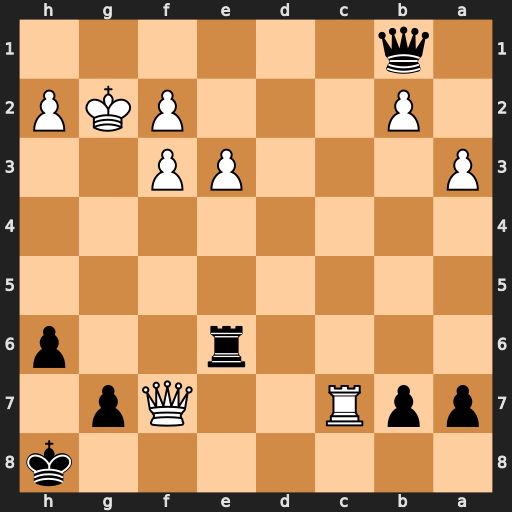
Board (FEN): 7k/ppR2Qp1/4r2p/8/8/P3PP2/1P3PKP/1q6
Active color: b
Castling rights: -
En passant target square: -
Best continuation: Rg6+ Qxg6 Qxg6+